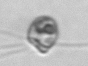
Label: flagellate_morphotype1